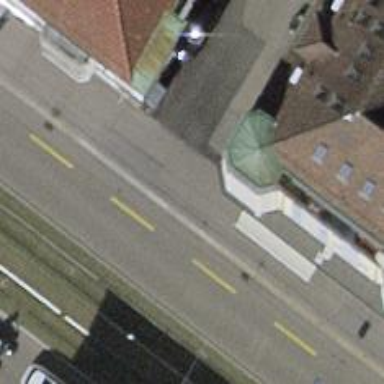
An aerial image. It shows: Unmarked crossing with traffic calming table.